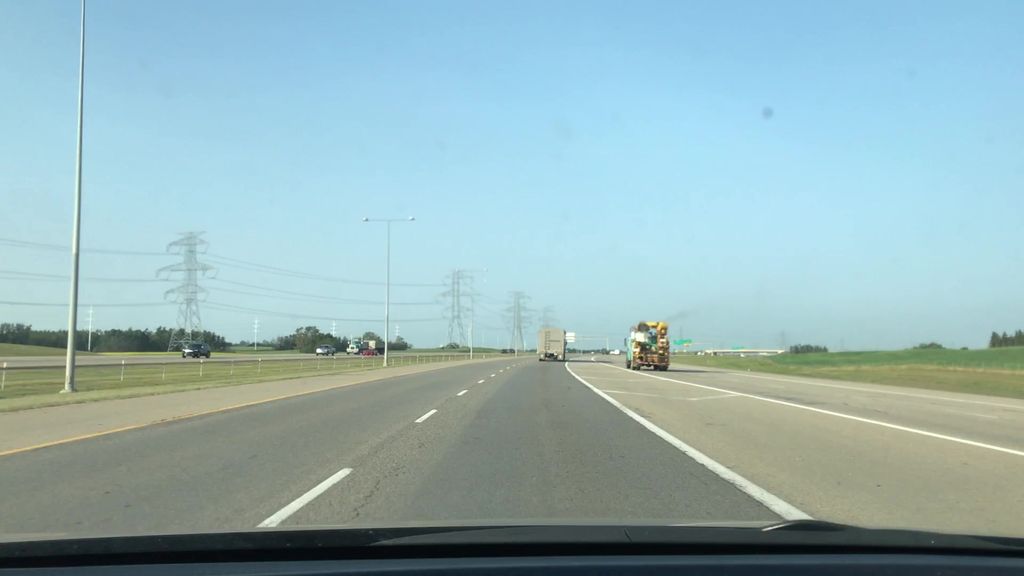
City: edmonton